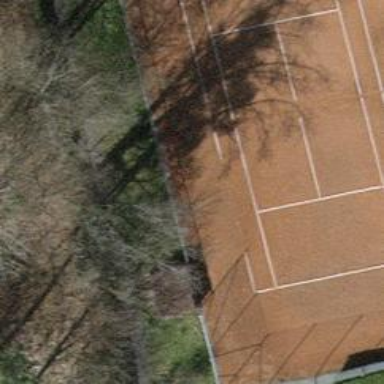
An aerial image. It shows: Tennis court on the leisure land pitch.